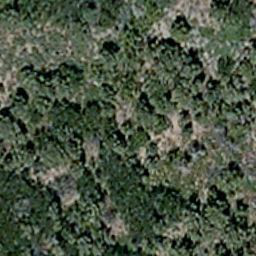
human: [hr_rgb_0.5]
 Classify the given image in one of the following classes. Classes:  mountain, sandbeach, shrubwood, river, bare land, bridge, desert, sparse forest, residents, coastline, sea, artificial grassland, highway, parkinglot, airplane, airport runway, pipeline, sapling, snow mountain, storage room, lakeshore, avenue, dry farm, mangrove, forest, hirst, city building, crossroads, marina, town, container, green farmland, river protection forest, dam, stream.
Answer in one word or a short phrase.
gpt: sparse forest